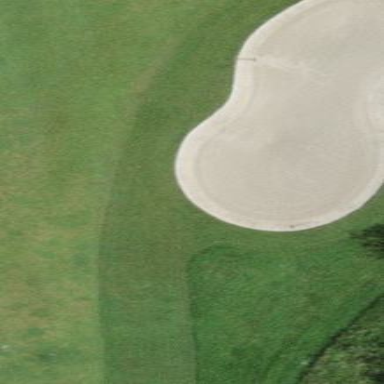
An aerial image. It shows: Sand bunker on golf course.